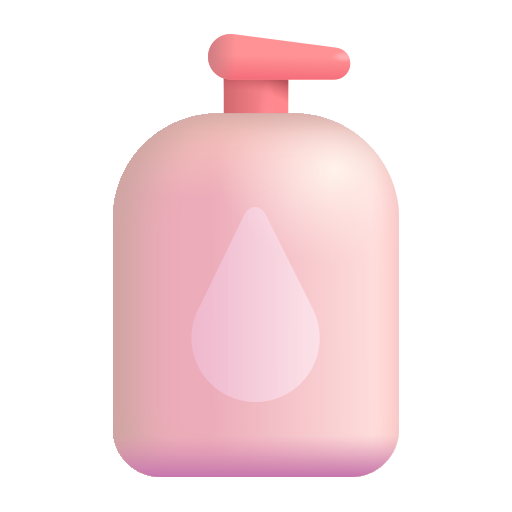
lotion bottle color